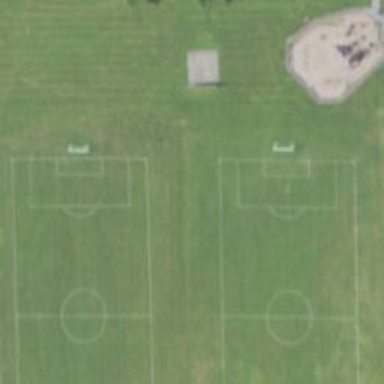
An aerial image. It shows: Soccer pitch for leisureland activities.